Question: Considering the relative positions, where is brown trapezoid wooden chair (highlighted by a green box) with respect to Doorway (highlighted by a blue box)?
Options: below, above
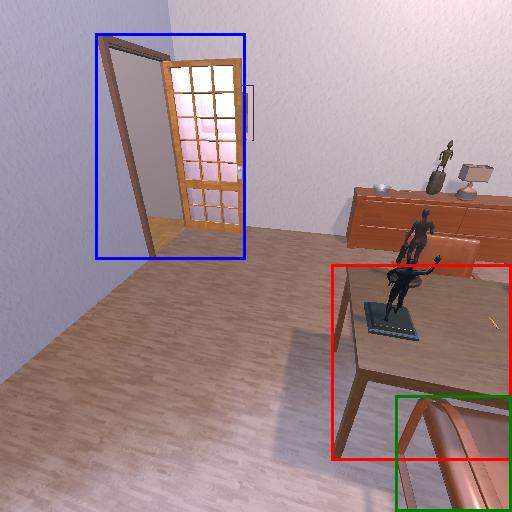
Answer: below